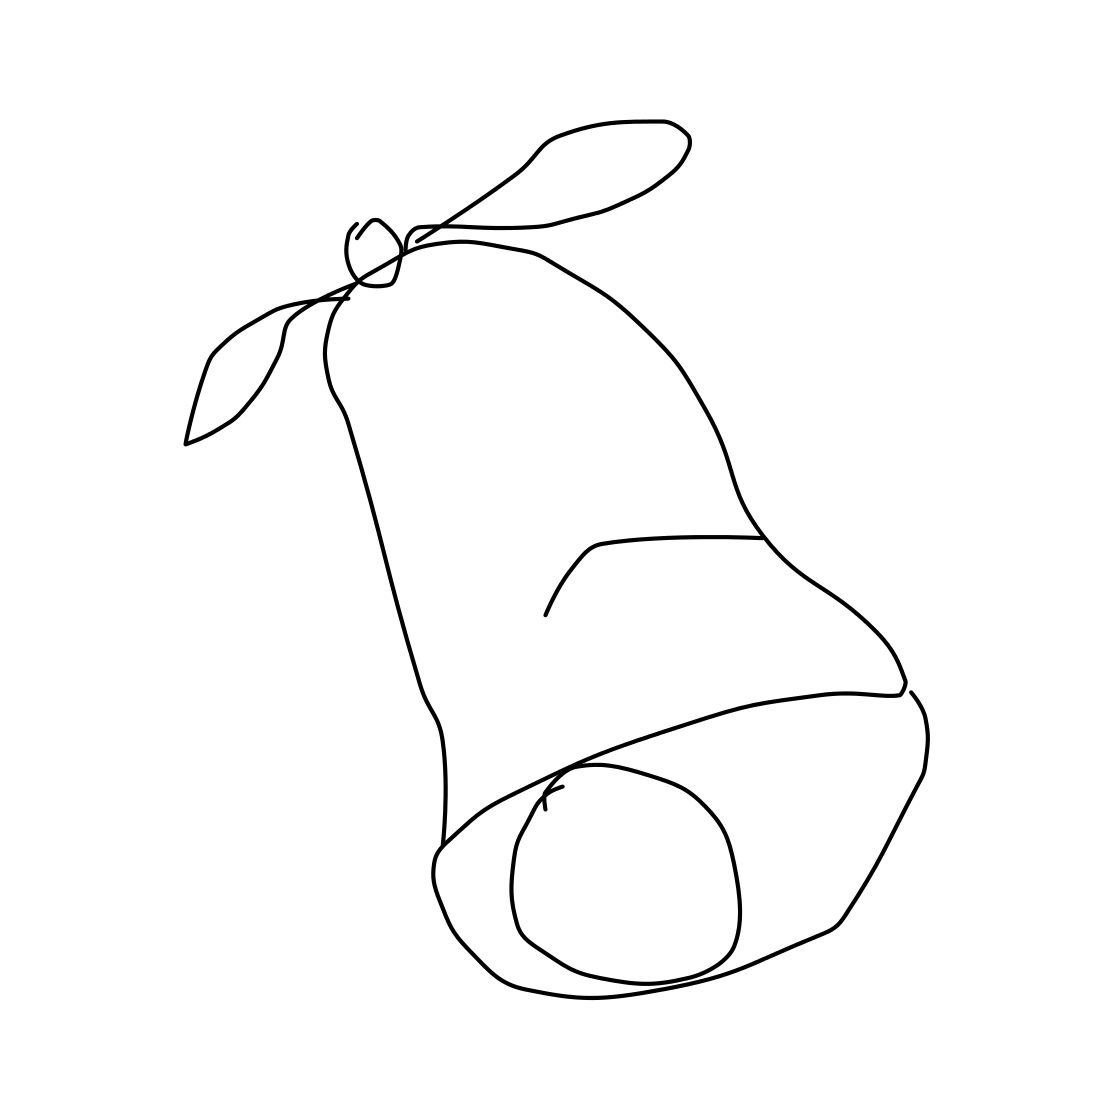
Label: bell